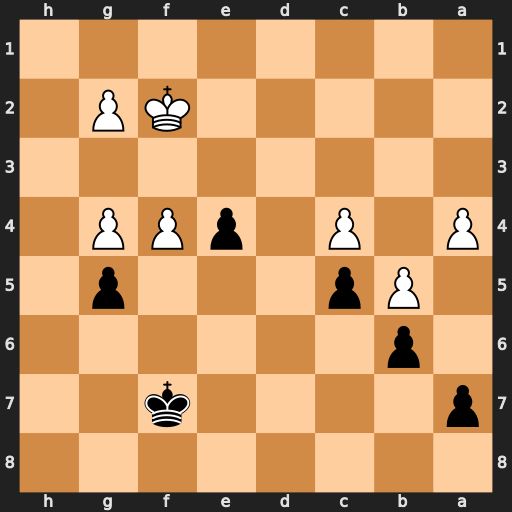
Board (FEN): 8/p4k2/1p6/1Pp3p1/P1P1pPP1/8/5KP1/8
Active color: b
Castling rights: -
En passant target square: -
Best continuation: gxf4 g3 f3